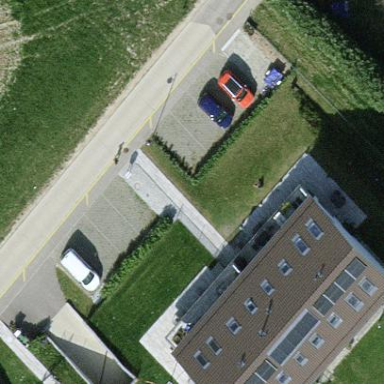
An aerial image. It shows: Gabled roofed house.